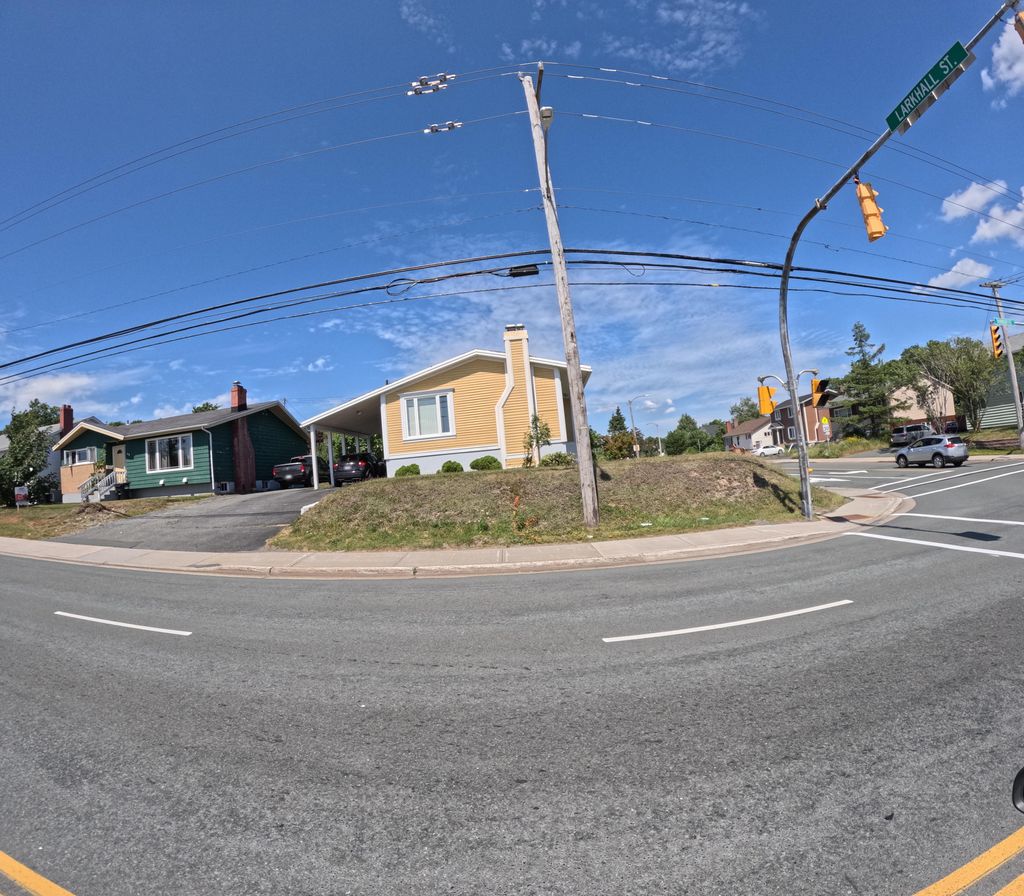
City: st_johns